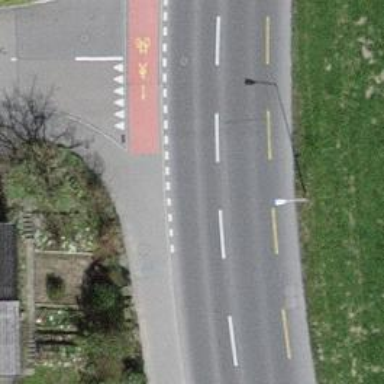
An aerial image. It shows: Secondary road with asphalt surface. There is dedicated cycle lane on the left side.